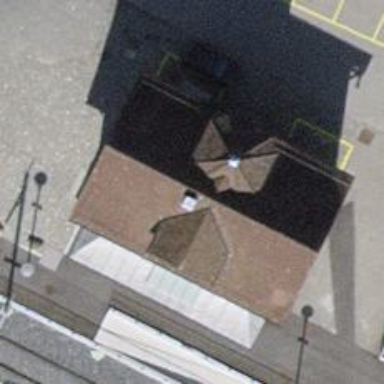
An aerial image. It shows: Railway station.